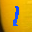
Label: 1